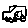
Label: car